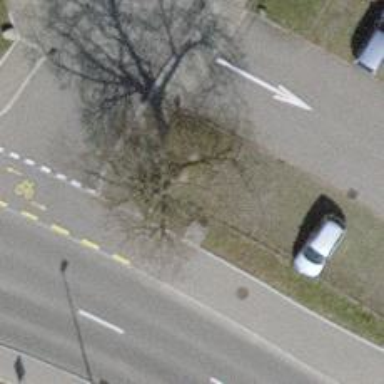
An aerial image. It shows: Charging station.